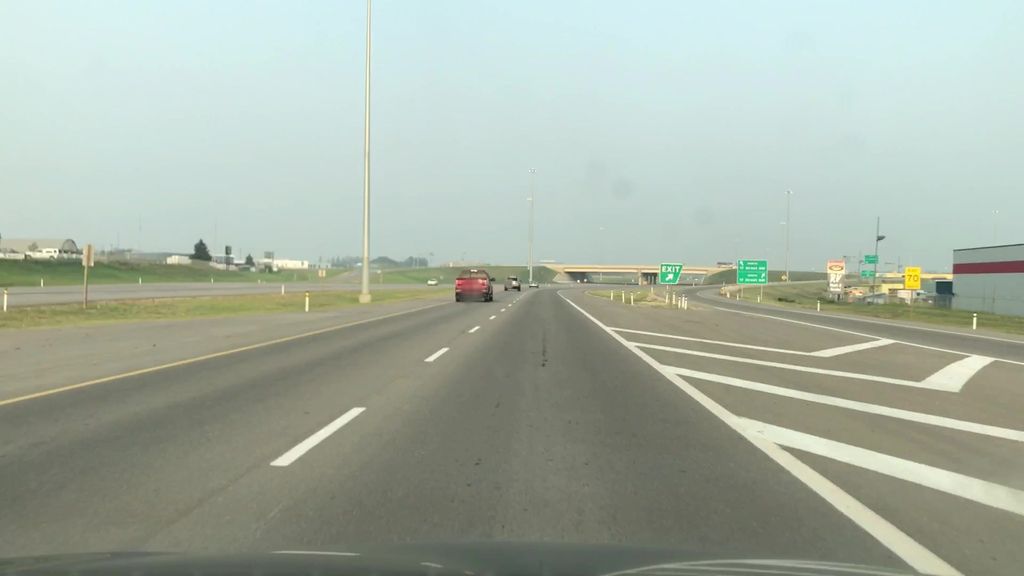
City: edmonton